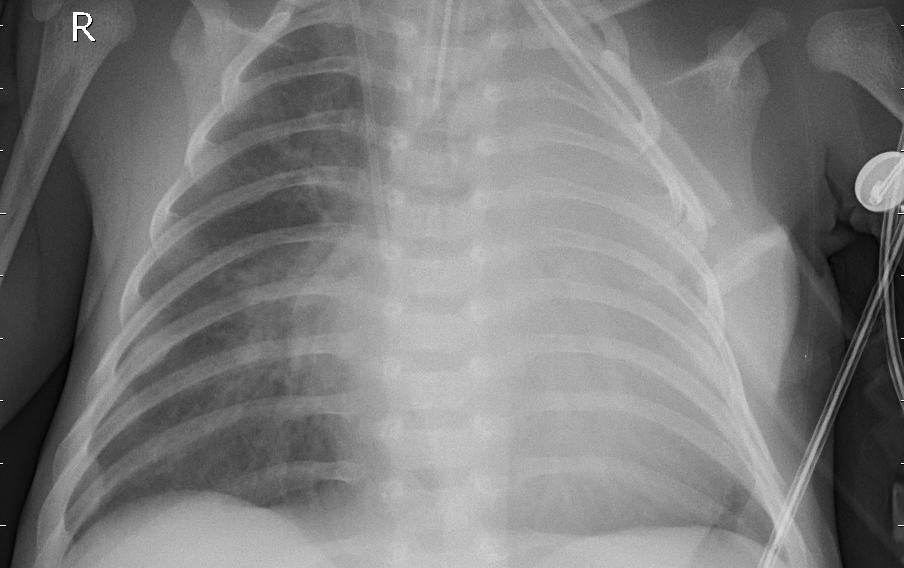
Diagnosis: PNEUMONIA